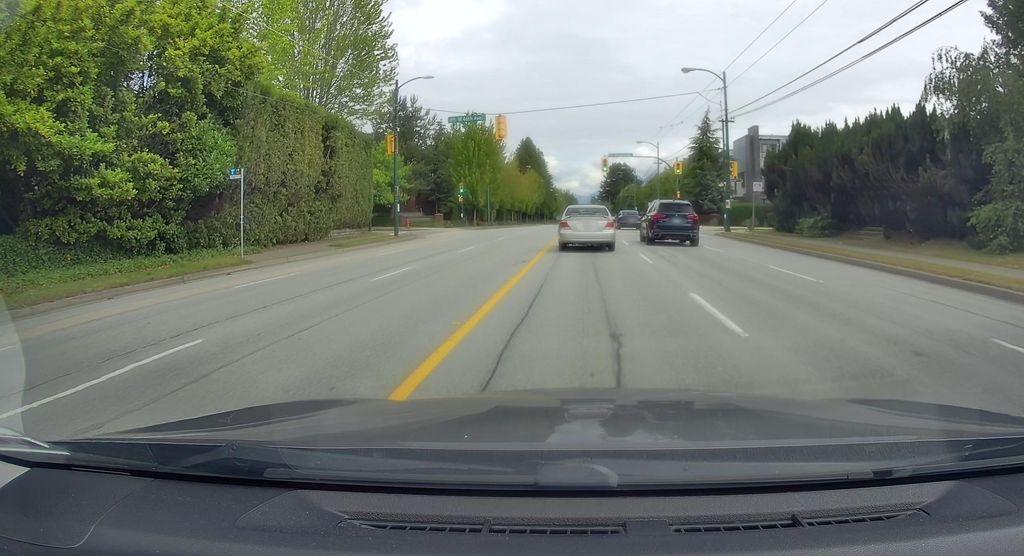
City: vancouver